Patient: sex M, age 49
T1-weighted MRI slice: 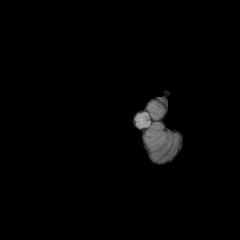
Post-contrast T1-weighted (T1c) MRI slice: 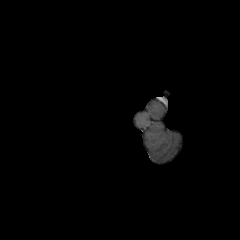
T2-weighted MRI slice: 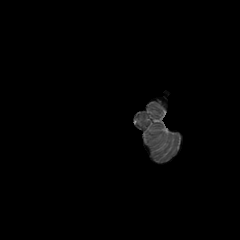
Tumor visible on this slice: no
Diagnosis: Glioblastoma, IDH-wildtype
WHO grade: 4